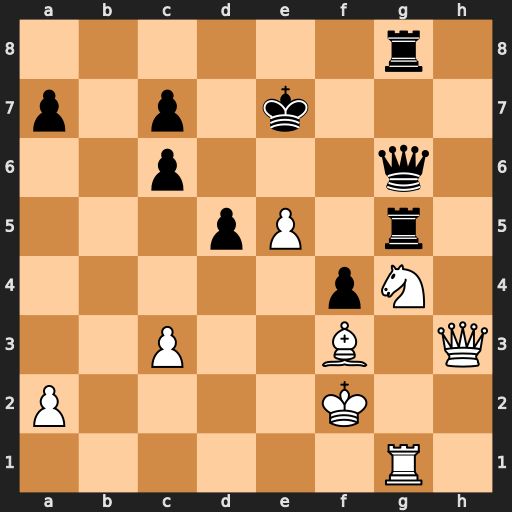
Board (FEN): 6r1/p1p1k3/2p3q1/3pP1r1/5pN1/2P2B1Q/P4K2/6R1
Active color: w
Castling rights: -
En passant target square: -
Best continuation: Nf6 Qc2+ Be2 Rxe5 Nxg8+